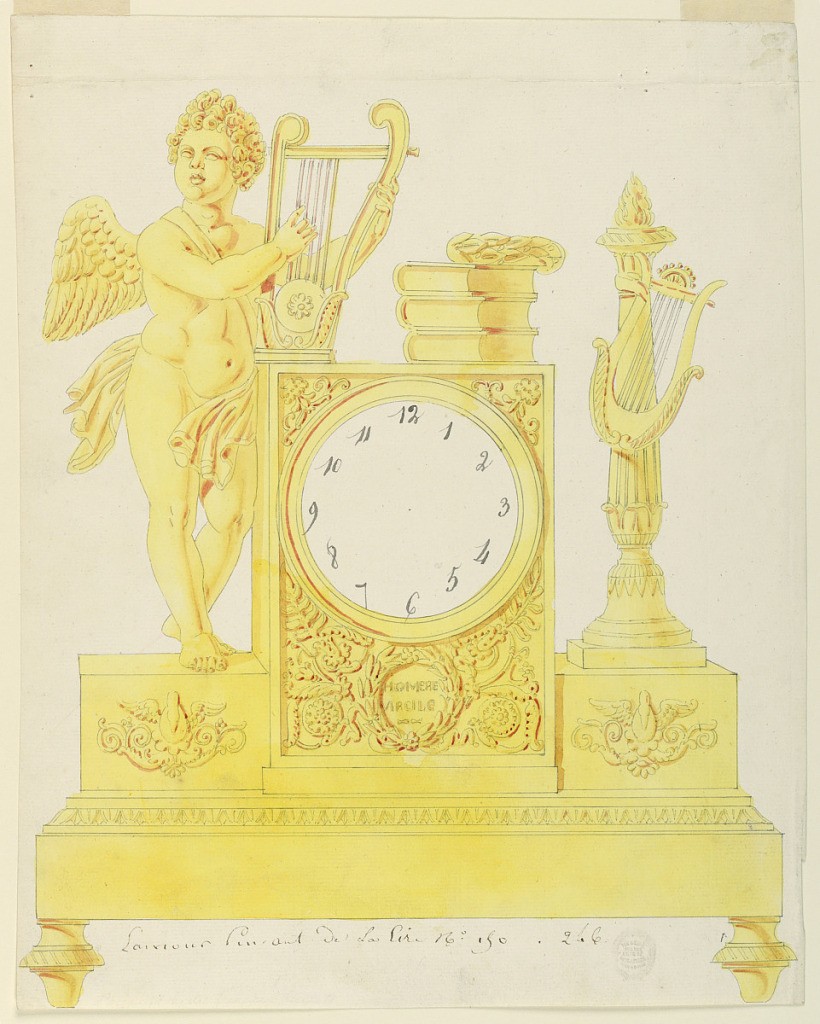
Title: Design for a clock
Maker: Lefebvre Manufactory, Tournai
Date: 1800–1825
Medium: Brush and yellow, red watercolor, black wash, graphite, on cream laid paper
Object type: Drawing
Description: Clock sits on footed base. At center, an oblong clock easel decorated with leaves, rosettes, wreath. "HOMERE / VIRGILE" written at center. Above dial are three books and a wreath. At left, on pedestal, a winged cupid plays a lyre. At right, on pedestal, a flaming candlestick with suspended lyre.